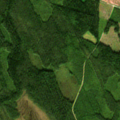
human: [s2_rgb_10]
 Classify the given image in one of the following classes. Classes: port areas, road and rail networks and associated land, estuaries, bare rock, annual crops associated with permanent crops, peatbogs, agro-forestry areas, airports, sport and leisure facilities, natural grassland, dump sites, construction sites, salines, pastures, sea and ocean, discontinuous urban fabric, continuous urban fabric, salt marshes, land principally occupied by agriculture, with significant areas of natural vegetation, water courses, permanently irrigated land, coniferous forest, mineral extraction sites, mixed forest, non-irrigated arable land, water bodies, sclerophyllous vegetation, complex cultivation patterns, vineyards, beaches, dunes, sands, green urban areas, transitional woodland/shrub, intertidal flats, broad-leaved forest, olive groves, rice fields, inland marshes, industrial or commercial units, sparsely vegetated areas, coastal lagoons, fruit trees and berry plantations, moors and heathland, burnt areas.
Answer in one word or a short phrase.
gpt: coniferous forest, transitional woodland/shrub